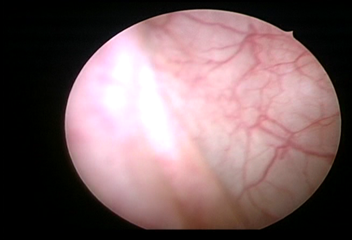
Modality: WLC
Class: Normal mucosa
Bladder cancer association: No